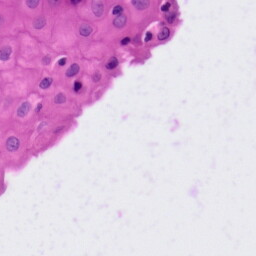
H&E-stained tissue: Tonsil